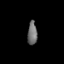
Tissue: skin
Cell type: Epithelial cells
Senescence score: 0.9021
Nuclear area (px): 222
Mean DAPI intensity: 109.405